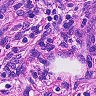
Metastatic tissue present: yes